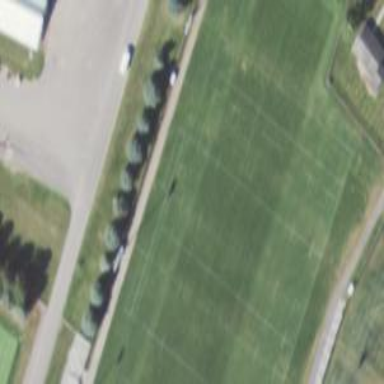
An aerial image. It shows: Grass pitch used for soccer.